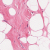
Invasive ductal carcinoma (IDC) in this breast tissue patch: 0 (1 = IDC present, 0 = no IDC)